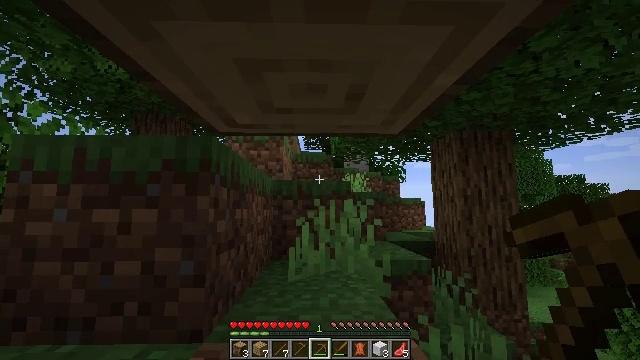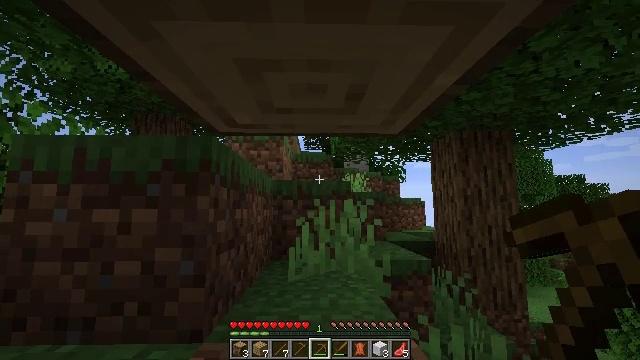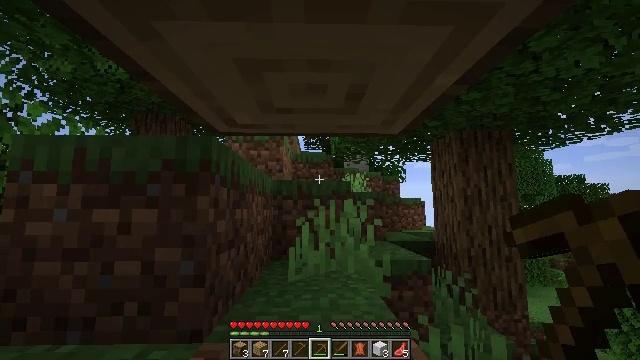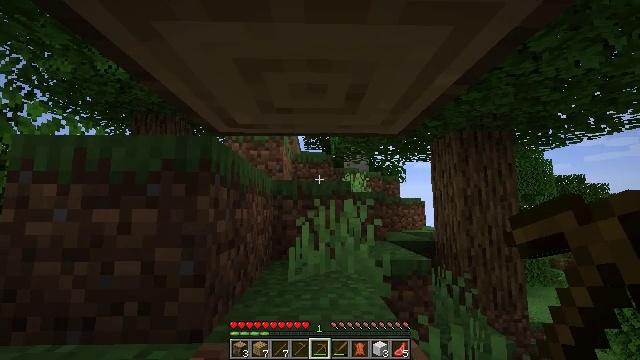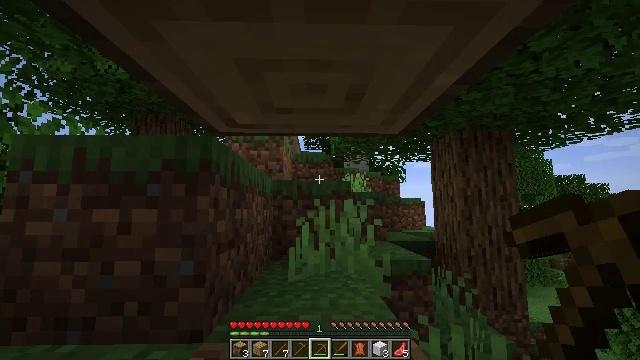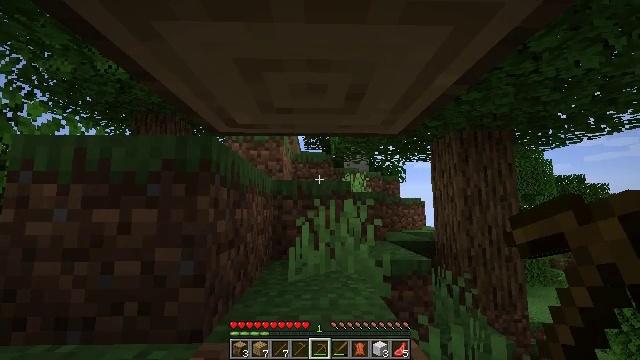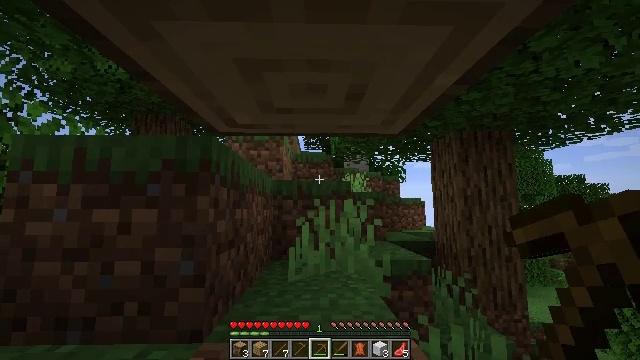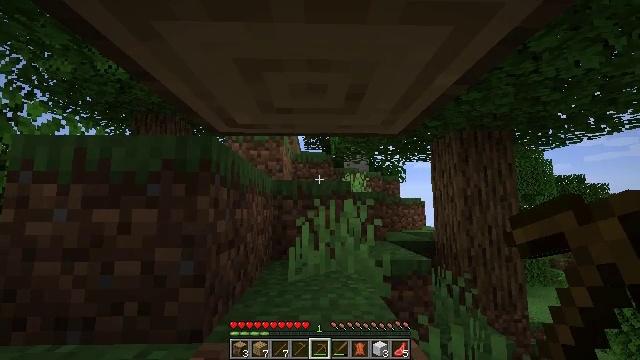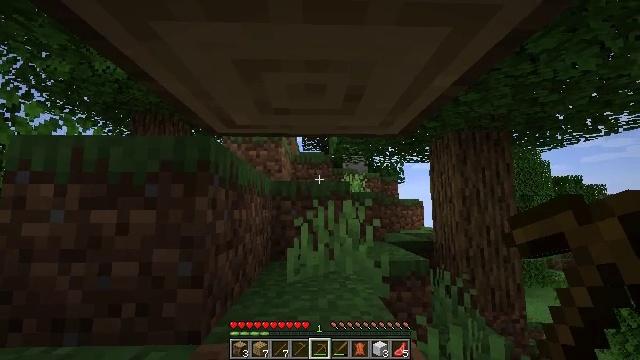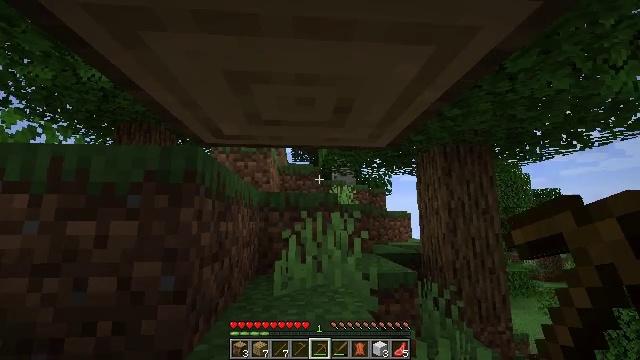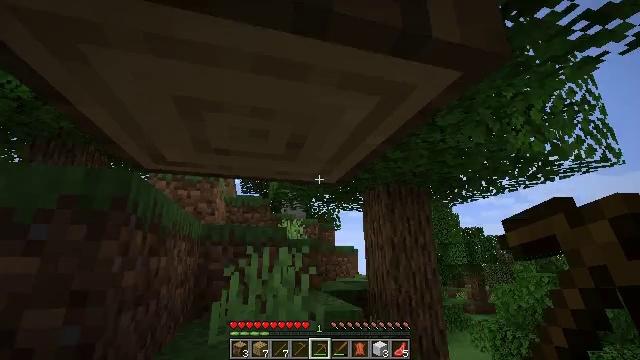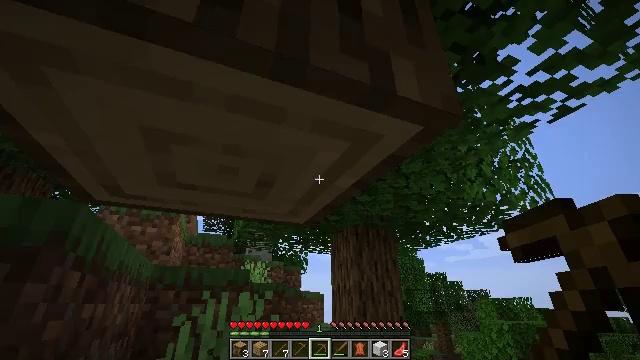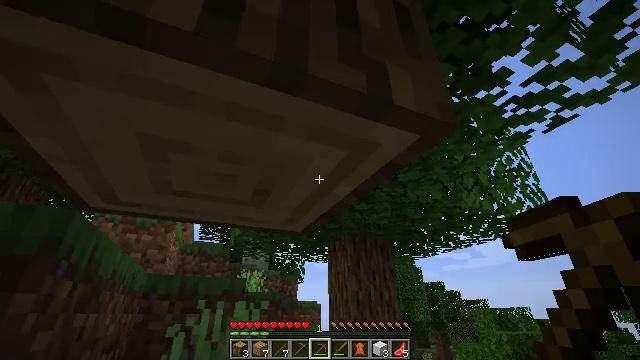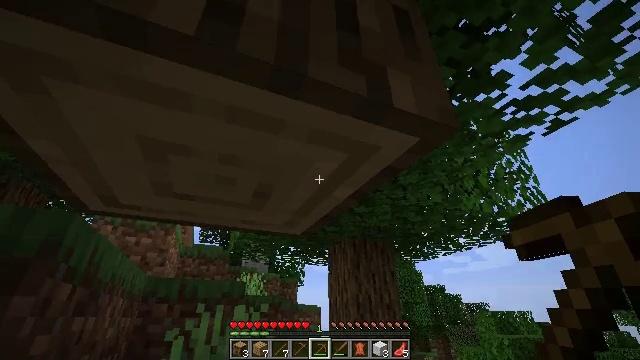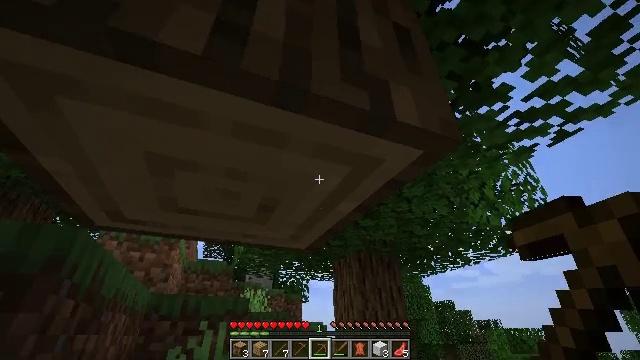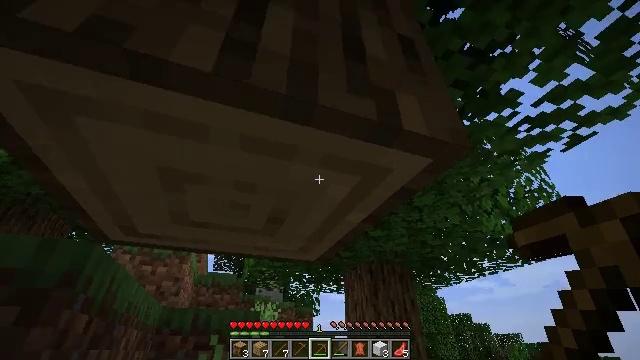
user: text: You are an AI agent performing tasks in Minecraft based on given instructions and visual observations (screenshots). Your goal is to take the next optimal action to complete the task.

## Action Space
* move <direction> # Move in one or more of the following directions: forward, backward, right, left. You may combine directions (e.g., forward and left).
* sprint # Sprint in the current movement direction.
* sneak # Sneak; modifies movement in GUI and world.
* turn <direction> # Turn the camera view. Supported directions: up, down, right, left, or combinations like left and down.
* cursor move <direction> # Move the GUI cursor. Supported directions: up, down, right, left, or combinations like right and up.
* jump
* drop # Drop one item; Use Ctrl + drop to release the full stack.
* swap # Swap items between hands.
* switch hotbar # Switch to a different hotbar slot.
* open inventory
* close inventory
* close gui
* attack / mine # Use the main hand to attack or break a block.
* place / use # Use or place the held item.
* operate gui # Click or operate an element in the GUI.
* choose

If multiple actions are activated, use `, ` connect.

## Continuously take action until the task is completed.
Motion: motion action
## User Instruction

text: Mine the oak log.
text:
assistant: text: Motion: no_op
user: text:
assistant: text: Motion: no_op
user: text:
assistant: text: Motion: no_op
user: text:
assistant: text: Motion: no_op
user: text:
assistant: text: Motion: no_op
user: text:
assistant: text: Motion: no_op
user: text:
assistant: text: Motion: no_op
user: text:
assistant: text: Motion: no_op
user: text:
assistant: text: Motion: turn right and up
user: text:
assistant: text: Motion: turn right and up
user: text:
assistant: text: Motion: turn right and up
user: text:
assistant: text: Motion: turn up
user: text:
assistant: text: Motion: no_op
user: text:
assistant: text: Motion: turn left and up
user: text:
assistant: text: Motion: turn left and up
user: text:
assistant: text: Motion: turn left and up
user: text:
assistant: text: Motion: turn left and up
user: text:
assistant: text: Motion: turn left
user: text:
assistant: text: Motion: attack / mine
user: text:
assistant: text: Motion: attack / mine
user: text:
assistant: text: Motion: attack / mine
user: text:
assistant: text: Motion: attack / mine
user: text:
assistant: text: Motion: attack / mine
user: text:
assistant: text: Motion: attack / mine
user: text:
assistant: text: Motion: attack / mine
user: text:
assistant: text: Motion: attack / mine
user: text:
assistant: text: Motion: attack / mine
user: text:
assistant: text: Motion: attack / mine
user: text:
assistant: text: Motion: attack / mine
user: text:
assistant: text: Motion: attack / mine